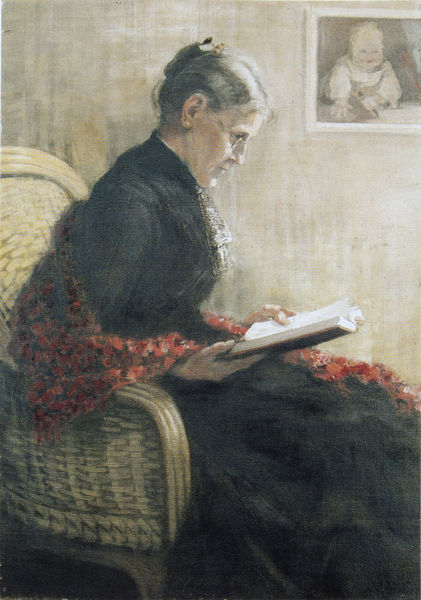
Titel: Bildnis der Mutter
Künstler: Franz Marc
Standort: München
Institution: Städtische Galerie im Lenbachhaus
Schlagwörter: blau, gemälde, schatten, umhang, weiß, gelb, ocker, sitzen, braun, frau, grau, hell, kleid, licht, ohr, profil, schwarz, stuhl, zeichnung, zimmer, dame, rosen, rot, schal, tuch, beige, muster, schleife, alt, blond, wand, alte, knoten, kragen, rahmen, spitze, bild, bildnis, hände, innenraum, portrait, porträt, rückenlehne, gewand, haare, interieur, sessel, sitzend, decke, kind, mutter, spitzen, beine, dutt, armlehne, lehne, baby, streng, lesen, korb, konzentriert, stola, umriss, offen, buch, weiden, lehnstuhl, seite, brille, seiten, bildnid, geflochten, lesend, bild im bild, korbstuhl, aufgeschlagen, oma, lesende, gemuster, großmutter, schopf, korbsessel, hochgeschlossen, kinderbild, vorbeugen, amerikanerin, mütterchen, ot, mary cassat, korbstuhll, rosne, weiß wand